Field crop: maize
Growth stage: 2
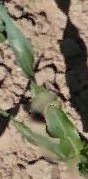
Species: maize